Interaction volume radius: 10 \u00c5
Interaction volume height: 50 \u00c5
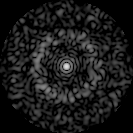
Disorder parameter: 0.8253